Question: I want to create an ActionBar with tabs that are transparent, with '#3b000000'. Something like this, but with tabs below the ActionBar:

This is the code I'm using in styles.xml:
'''
<style name="Theme.MyTheme" parent="@style/Theme.Sherlock.Light.DarkActionBar">
<item name="android:actionBarStyle">@style/ActionBar</item>
<item name="windowActionBarOverlay">true</item>
<item name="android:windowActionBarOverlay">true</item>
<item name="actionBarStyle">@style/ActionBar</item>
</style>
<style name="ActionBar" parent="@style/Widget.Sherlock.Light.ActionBar">
<item name="android:background">@color/actionbar</item>
<item name="background">@color/actionbar</item>
<item name="android:actionBarTabStyle">@style/ActionBarTabStyle</item>
<item name="actionBarTabStyle">@style/ActionBarTabStyle</item>
</style>
<style name="ActionBarTabStyle" parent="@style/Widget.Sherlock.ActionBar.TabView">
<item name="background">@color/actionbar_tabs</item>
<item name="android:background">@color/actionbar_tabs</item>
</style>
'''
What happens, is that the ActionBar itself show the transparent backgroundcolor, but the tabs are totally transparent (no color visible).
How can I solve this?
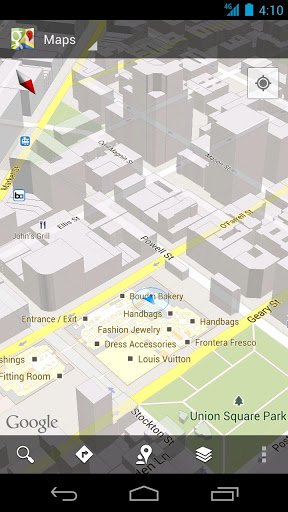
Answer: Call 'setStackedBackgroundDrawable()' on your 'ActionBar':
'''
getWindow().requestFeature(Window.FEATURE_ACTION_BAR_OVERLAY);
ActionBar actionBar = getActionBar();
actionBar.setBackgroundDrawable(new ColorDrawable(Color.parseColor("#330000ff")));
actionBar.setStackedBackgroundDrawable(new ColorDrawable(Color.parseColor("#550000ff")));
'''
This produces (as an example with some random icons and tabs, and two different bluish background colors to highlight the effect):

(The refresh icon is the default one, which comes with a slight transparency. The other icons are custom test icons with color #FFFFFFFF, that is, no transparency).